Question: I have a 'ListView' that I am populating with items from an 'ObservableCollection'. All was working well until I decided to add a second list view to filter some of the items.
What I have setup right now is that the main listview has 'ItemGroup' objects as the rendered items, with the item being shown being the first in the item group. Envision a hashtable with buckets and the item being rendered on the list is the item in the group that is the most current.
I have a button that, when clicked, will show another listview with all of the items from that "bucket". However, all I am getting in the new listview is blank entries for the items. I am seeing their item styled background, but the celltemplate appears to be empty.
My only guess is that there is a reference issue because some of the items are already in another 'ItemSource'.
I have attached a screenshot:

Here is my 'DataTemplate':
'''
<DataTemplate x:Key="ResultListGroupViewCellTemplate">
<!--<DockPanel>-->
<Grid Width="Auto" Margin="0,5,5,5" ShowGridLines="False">
<Grid.ColumnDefinitions>
<ColumnDefinition Width="30"/>
</Grid.ColumnDefinitions>
<Grid.RowDefinitions>
<RowDefinition />
</Grid.RowDefinitions>
<StackPanel Grid.Column="0">
<Image Margin="2" Source="{Binding Path=StrengthImage}"
Height="20" Width="20" HorizontalAlignment="Left" />
<TextBlock Text="{Binding Path=AddedDate}" Margin="0,3,0,0"
TextTrimming="CharacterEllipsis" VerticalAlignment="Center" FontFamily="Tahoma" FontSize="10" FontStyle="Italic" HorizontalAlignment="Left" />
</StackPanel>
</Grid>
<!--</DockPanel>-->
</DataTemplate>
'''
Here is how I setup the databinding (MatchApiObject's are the objects used for binding in the above 'DataTemplate'):
'''
groupViewCollection = new ObservableCollection<MatchApiObject>(m.GroupList.OrderBy(mi => mi.AddedDate));
groupViewListView.DataContext = groupViewCollection;
'''
And the groupViewListView itself:
'''
<ListView Name="groupViewListView" Foreground="#FF333333"
ItemContainerStyle="{StaticResource ListViewMatchItemStyleNotSelected}"
SelectionMode="Single"
ItemsSource="{Binding}"
BorderThickness="0"
SelectionChanged="contactsList_SelectionChanged"
AlternationCount="2"
HorizontalContentAlignment="Stretch"
ScrollViewer.HorizontalScrollBarVisibility="Disabled"
>
<ListView.View>
<GridView x:Name="groupViewListViewGridView" AllowsColumnReorder="False">
<GridView.ColumnHeaderContainerStyle>
<Style TargetType="GridViewColumnHeader">
<Setter Property="Visibility" Value="Collapsed" />
</Style>
</GridView.ColumnHeaderContainerStyle>
<GridViewColumn CellTemplate="{StaticResource StrengthValMatchColumnCellTemplate}" Width="0" Header="Strength" />
<GridViewColumn CellTemplate="{StaticResource DateMatchColumnCellTemplate}" Width="0" Header="Date" />
<!--<GridViewColumn CellTemplateSelector="{StaticResource myMatchListItemTemplateSelector}" Width="Auto" Header="Result" />-->
<GridViewColumn CellTemplate="{StaticResource ResultListGroupViewCellTemplate}" Width="Auto" Header="Result" />
</GridView>
</ListView.View>
</ListView>
'''
EDIT:
When I debug, the listview has the proper items in the binding (for example, CurrentItem shows the proper object that should be used for binding), but for some reason they aren't showing up.
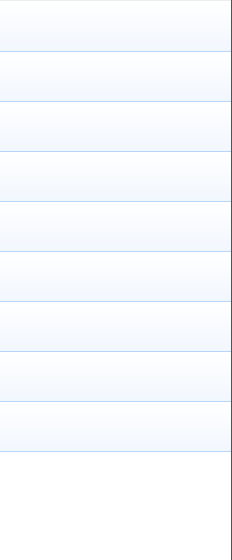
Answer: I'm stupid. It seems the Width="Auto" on the column with my main data template isn't spreading all the way over. Setting Width=100 showed the part. Maybe it's the parent not spreading all the way over.